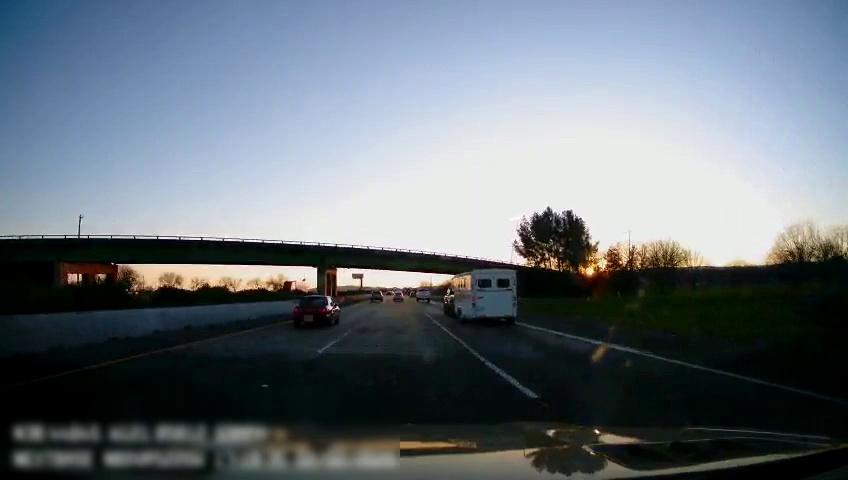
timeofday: Dusk/Dawn/Twilight
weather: Sunny
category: Drivable Space
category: Vehicles | Truck
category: Vehicles | Truck
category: Vehicles | Truck
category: Vehicles | Other LV
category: Vehicles | SUV
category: Vehicles | Car
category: Vehicles | Car
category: Lanes | Current Lane
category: Lanes | Alternate Lane
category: Lanes | Alternate Lane
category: Lanes | Alternate Lane